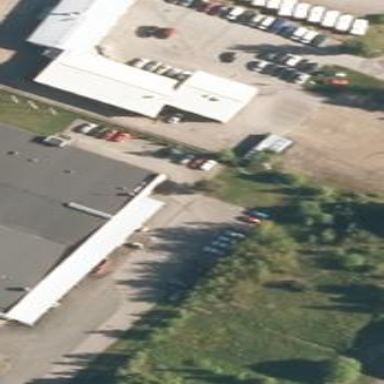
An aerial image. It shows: Car shop building.